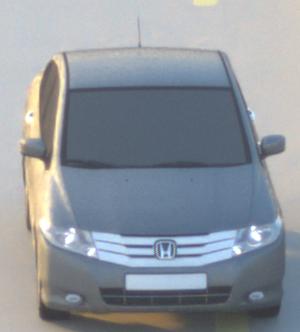
Make: Honda
Model: City
Detailed model: Gen. 6
Model produced from: 2008
Model produced until: 2013
Doors: 4
Color: gray
Road condition: dry road
Daytime: sunrise or sunset
Contrast: medium contrast